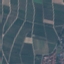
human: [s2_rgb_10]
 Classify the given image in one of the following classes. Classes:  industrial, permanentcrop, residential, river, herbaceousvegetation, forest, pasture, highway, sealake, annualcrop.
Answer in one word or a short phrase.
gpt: PermanentCrop